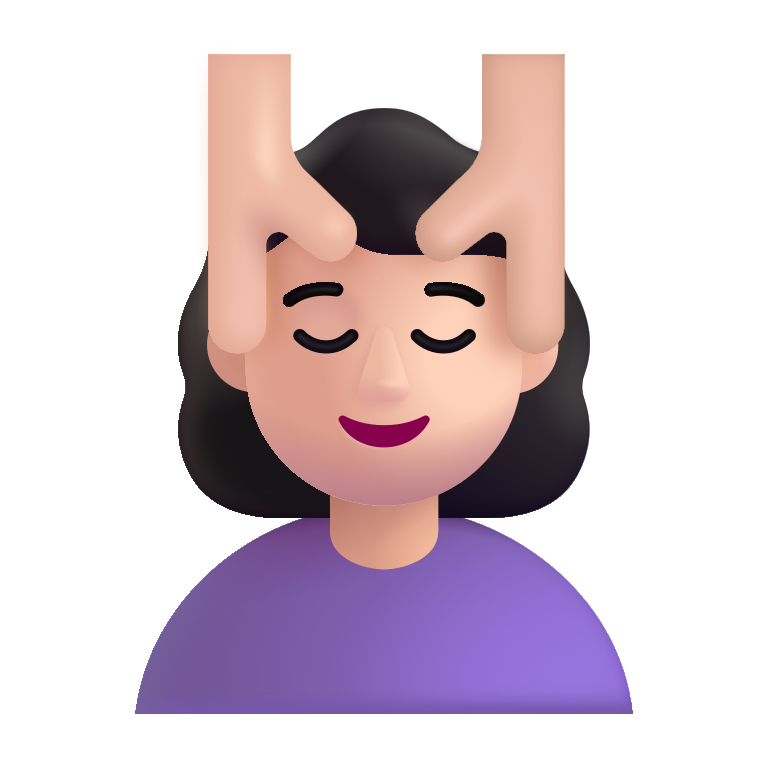
woman getting massage color light